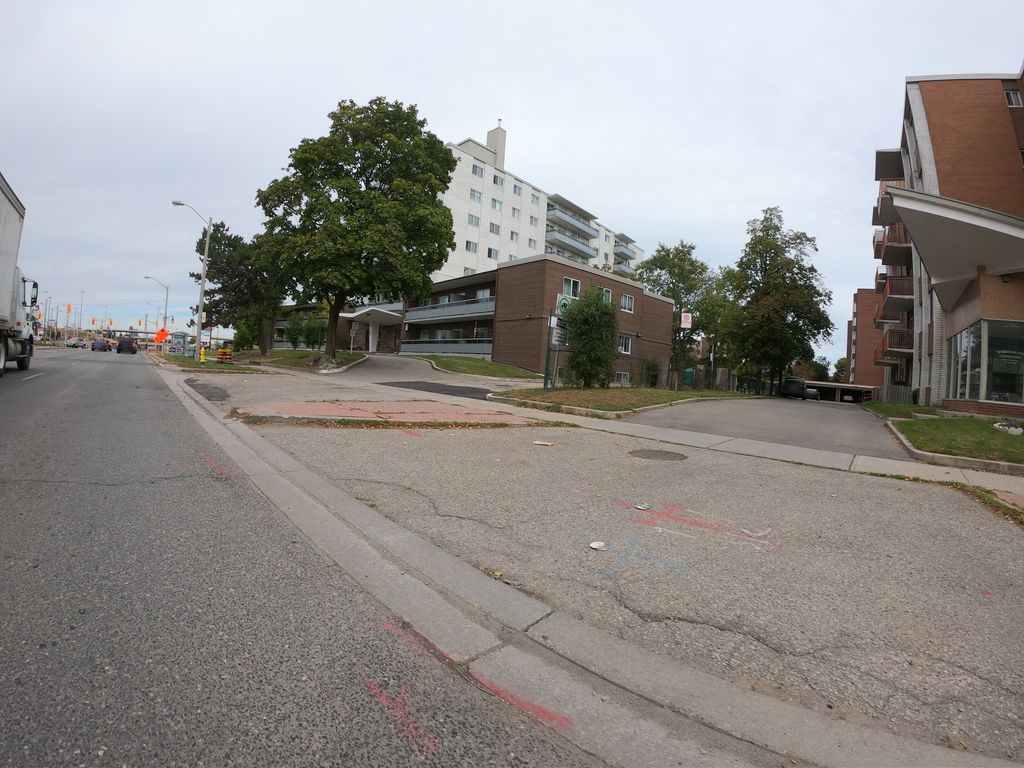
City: toronto